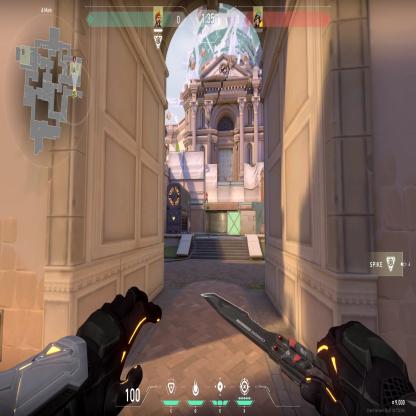
Label: enemy